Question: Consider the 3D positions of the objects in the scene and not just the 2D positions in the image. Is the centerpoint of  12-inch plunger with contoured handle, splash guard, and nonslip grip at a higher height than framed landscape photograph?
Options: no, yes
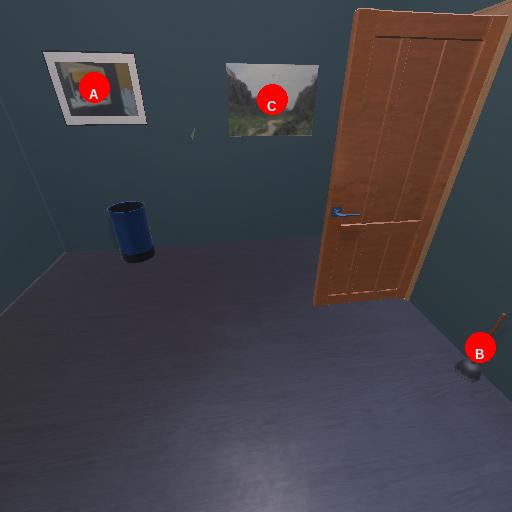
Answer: no